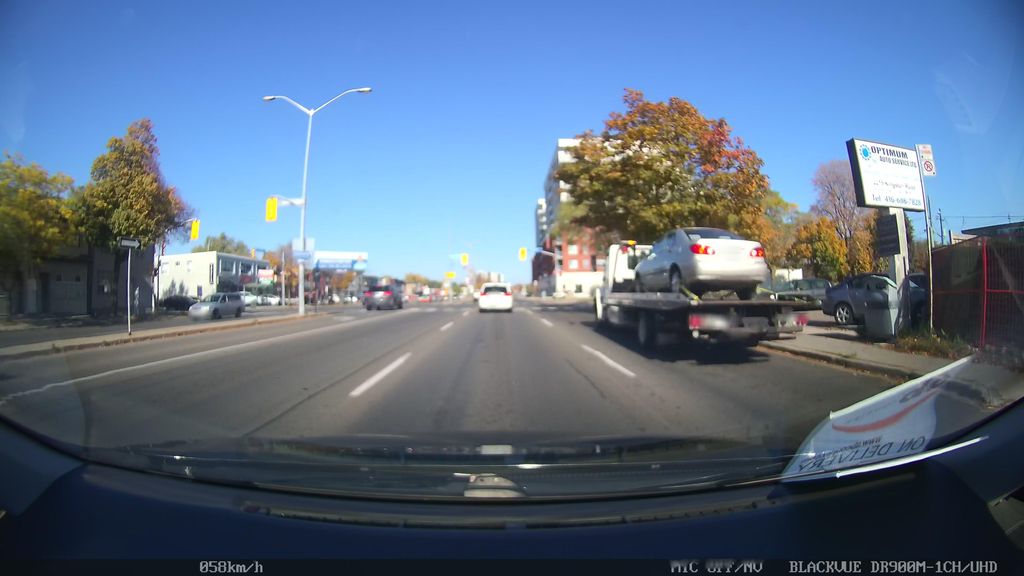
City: toronto